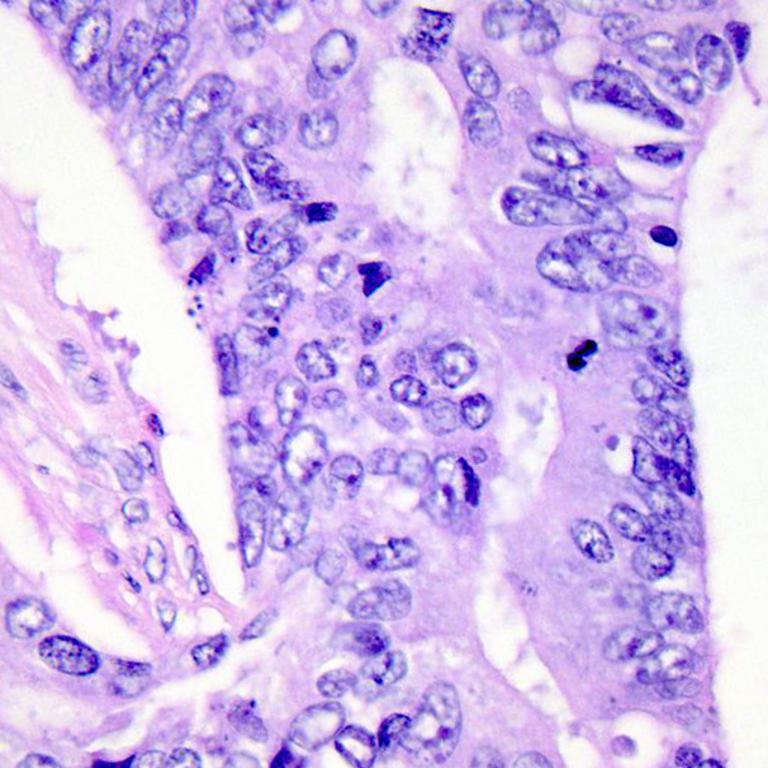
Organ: colon
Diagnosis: adenocarcinomas